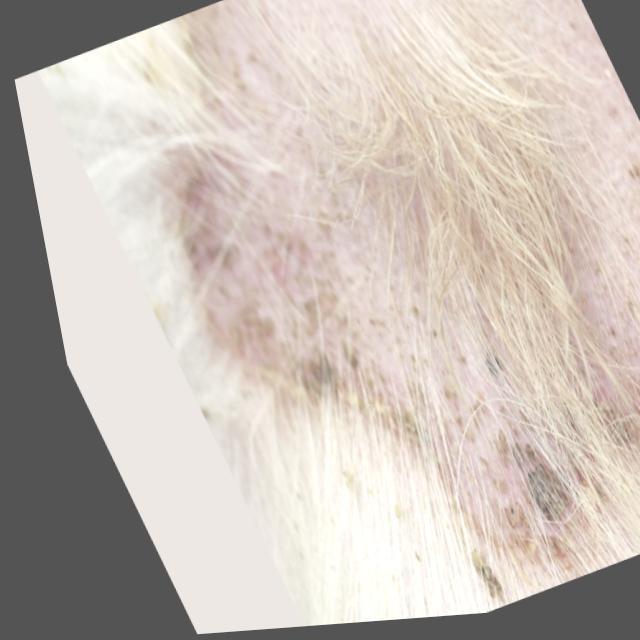
Canine dermatitis — inflammation of the skin presenting with erythema, pruritus, papules, and excoriation. May be allergic, contact, or atopic in origin.